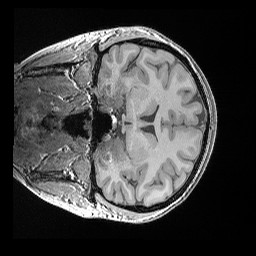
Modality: T1w
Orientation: coronal
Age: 20
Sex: female
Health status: healthy
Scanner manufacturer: siemens
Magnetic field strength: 3 T
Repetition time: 0.02 s
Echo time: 0.00492 s